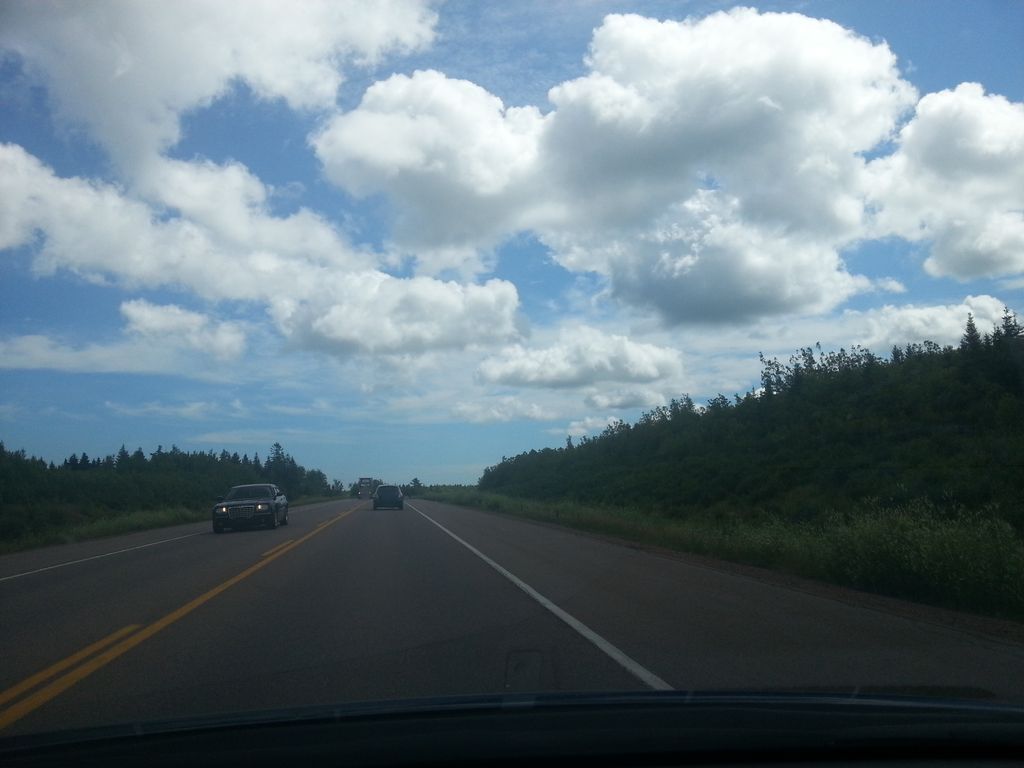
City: charlottetown